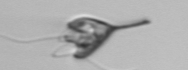
Label: Pyramimonas_longicauda